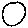
Label: circle